The picture encodes a bearing's raw vibration samples as pixel intensities in a 2-D grid. Based on the visible evidence, which condition applies: normal, inner_race, outer_race, ball?
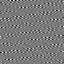
Answer: outer_race